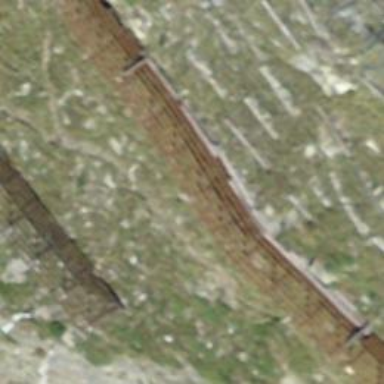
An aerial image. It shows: Snow fence that is man-made.